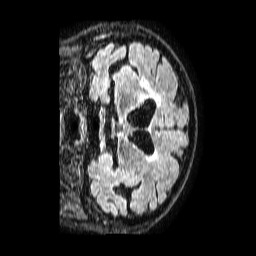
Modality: FLAIR
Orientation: coronal
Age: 76
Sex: male
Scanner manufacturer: philips
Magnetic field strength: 1.5 T
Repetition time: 4.8 s
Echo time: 0.3 s